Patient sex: F
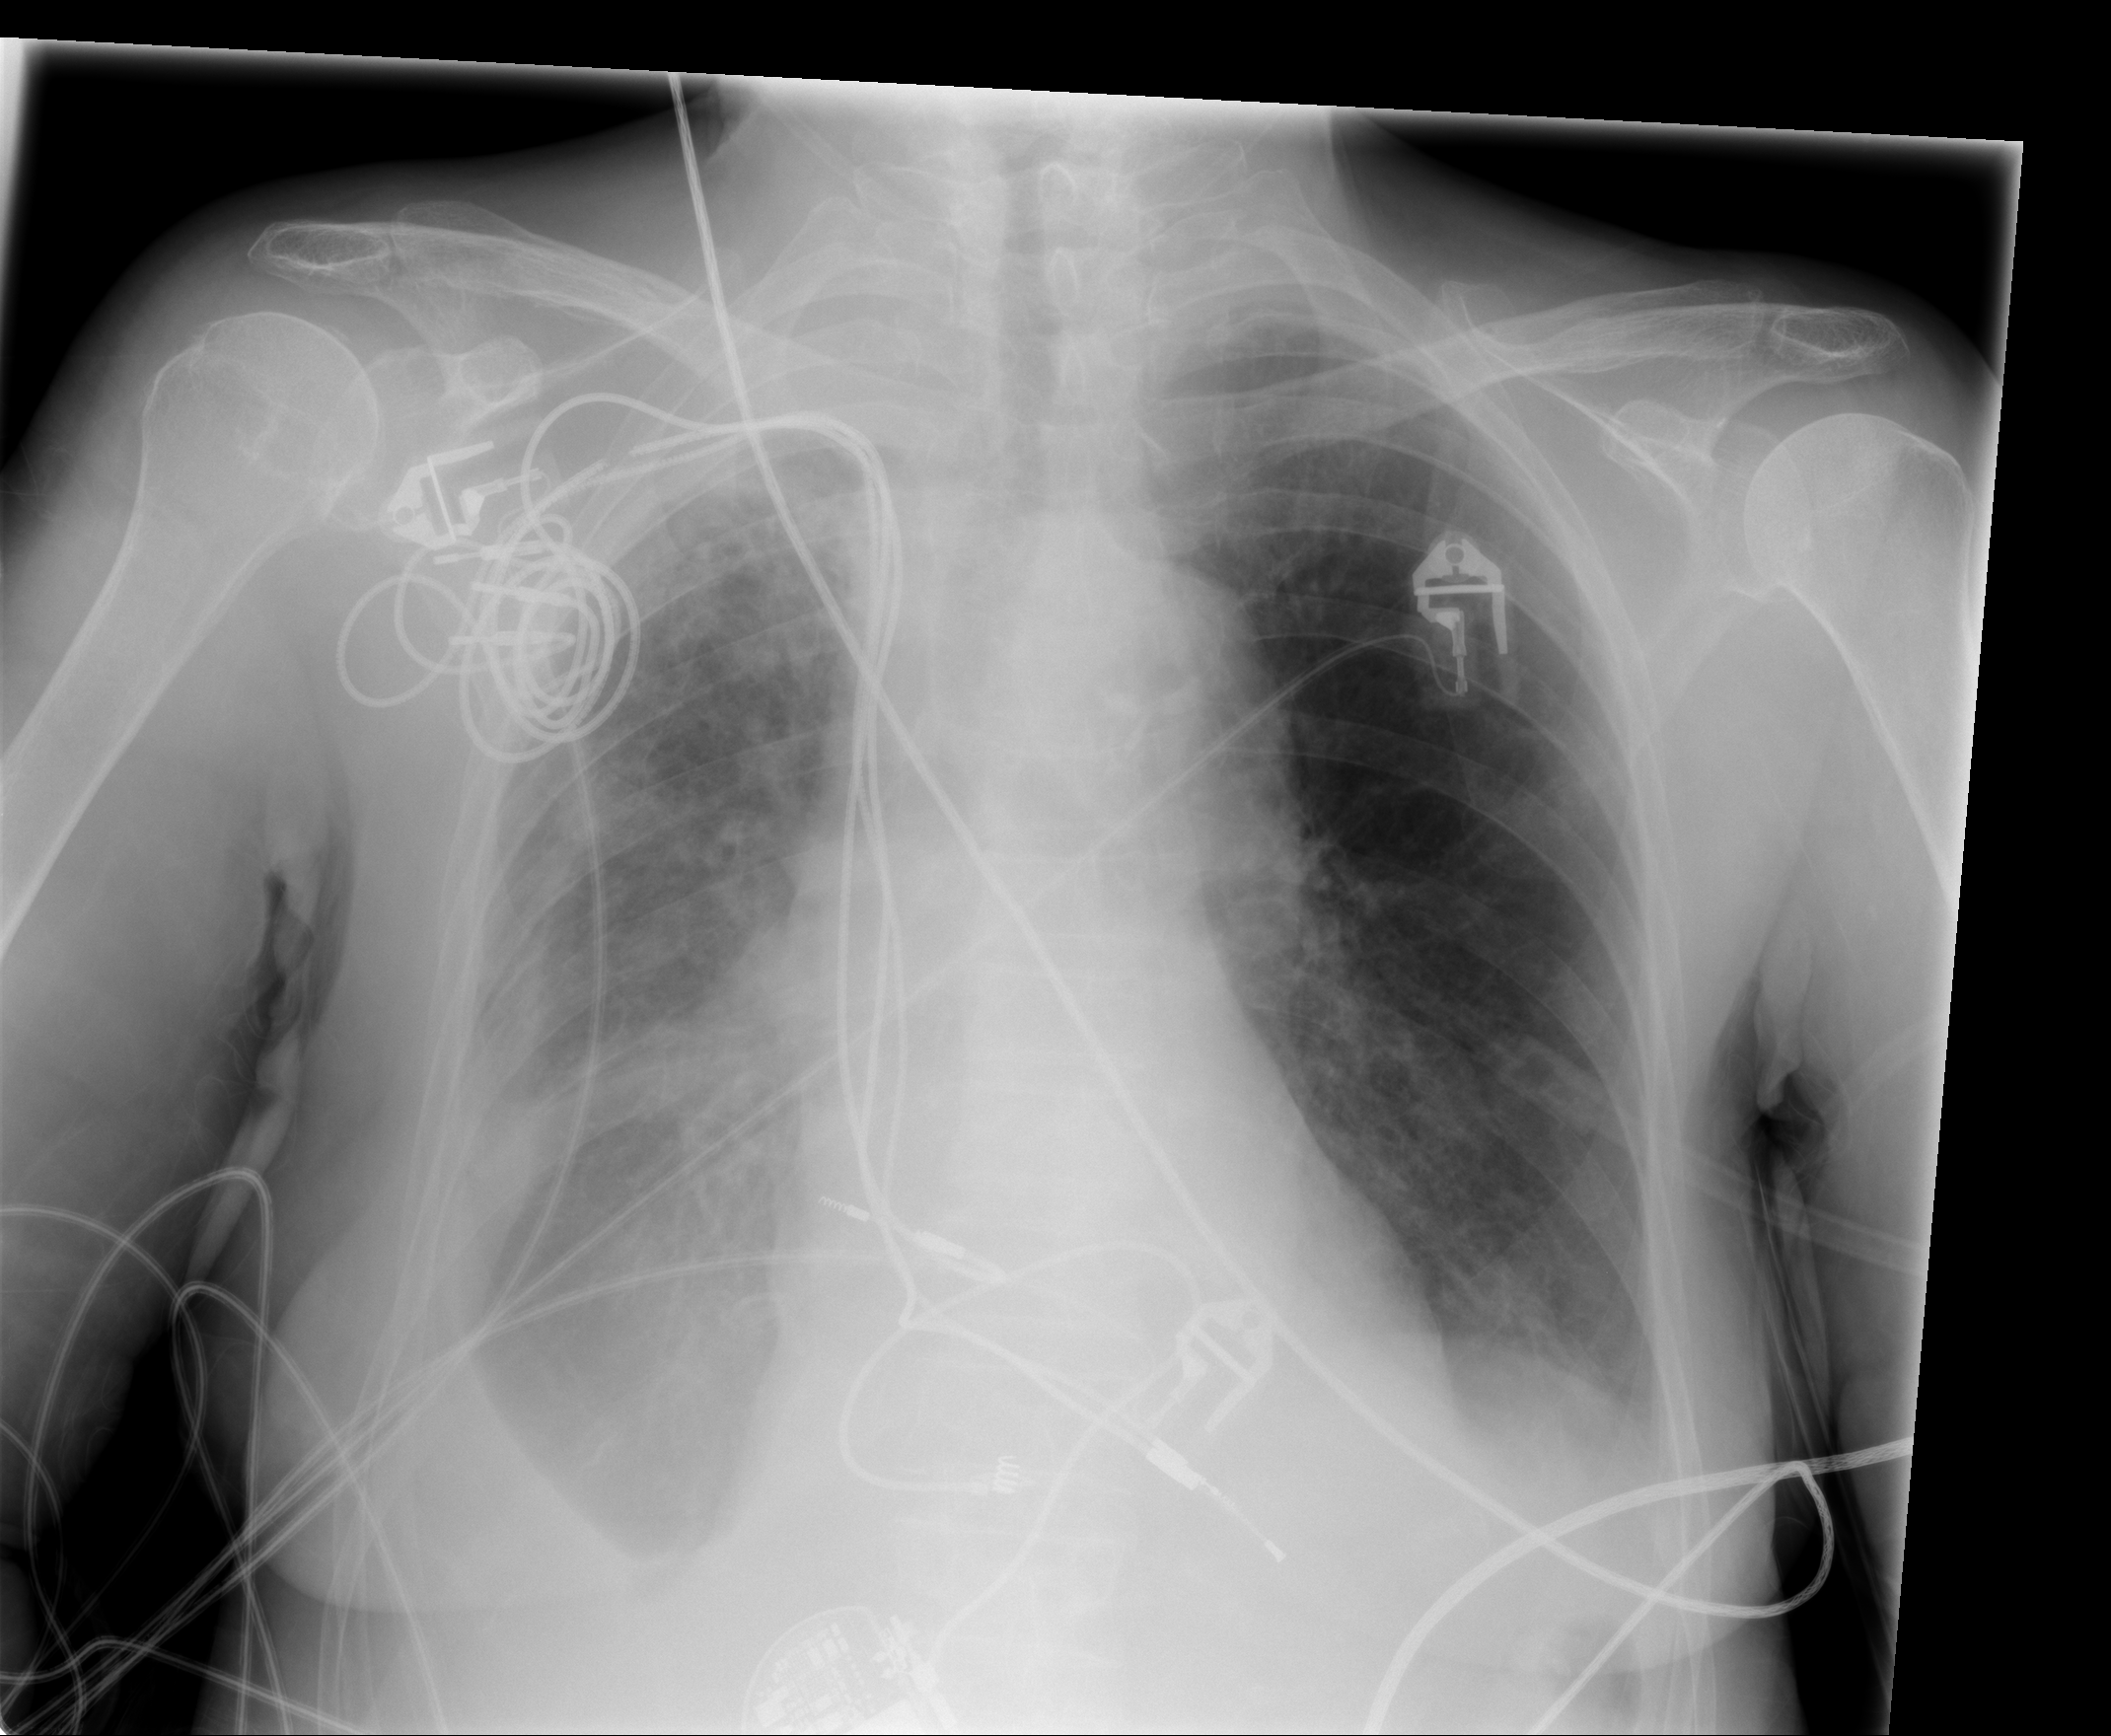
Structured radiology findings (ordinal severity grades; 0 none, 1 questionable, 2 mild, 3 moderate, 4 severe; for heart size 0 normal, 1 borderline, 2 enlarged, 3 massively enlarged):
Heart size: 0
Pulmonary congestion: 2
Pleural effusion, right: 3
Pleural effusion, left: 1
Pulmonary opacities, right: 2
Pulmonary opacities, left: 0
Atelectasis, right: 2
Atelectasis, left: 0